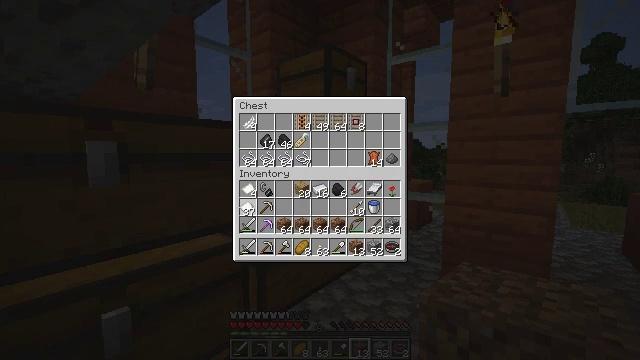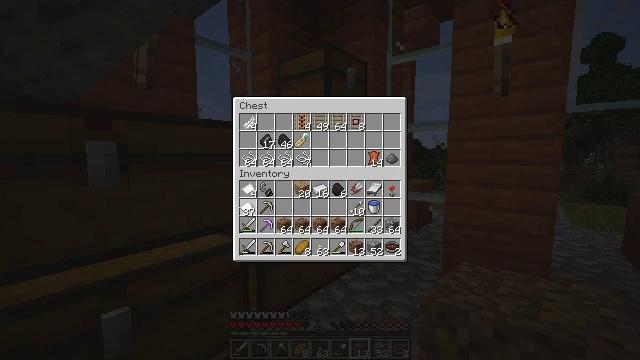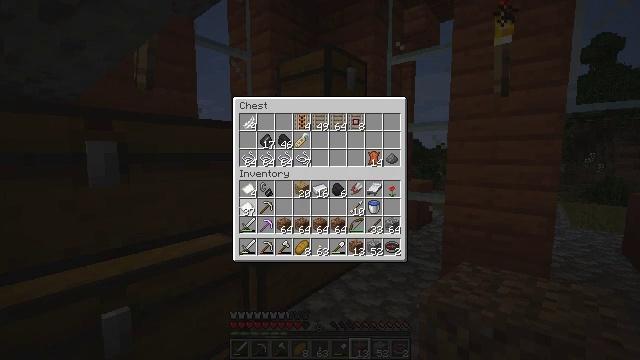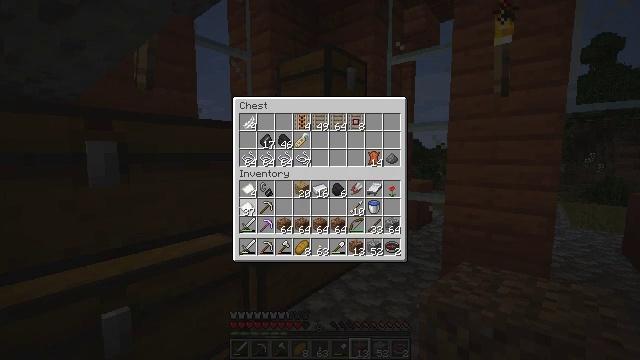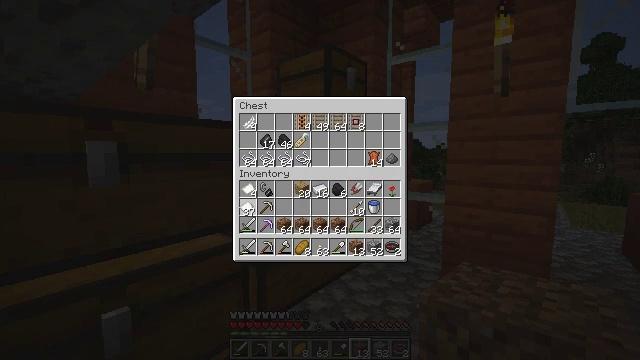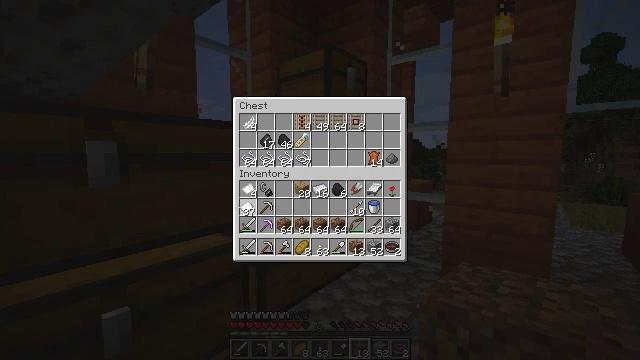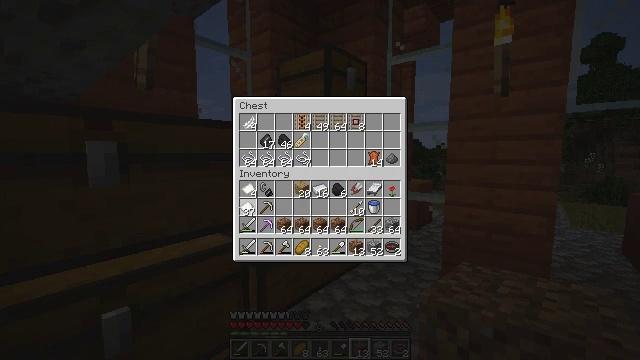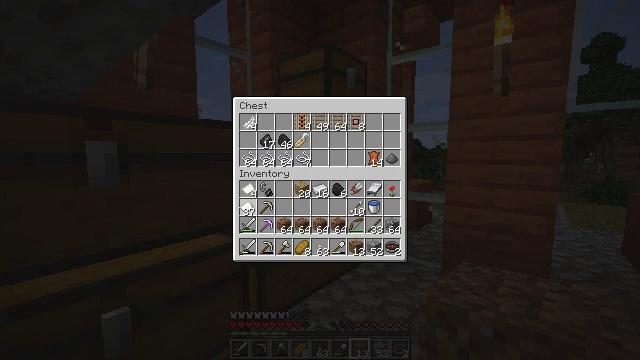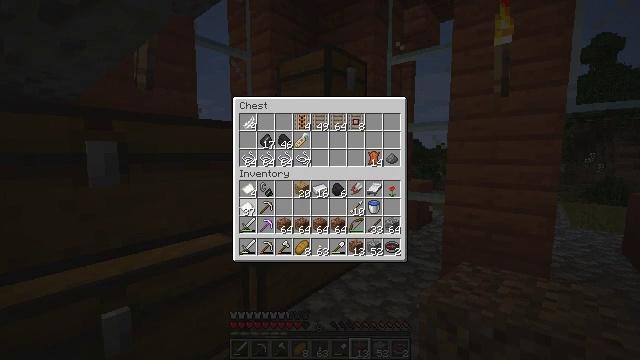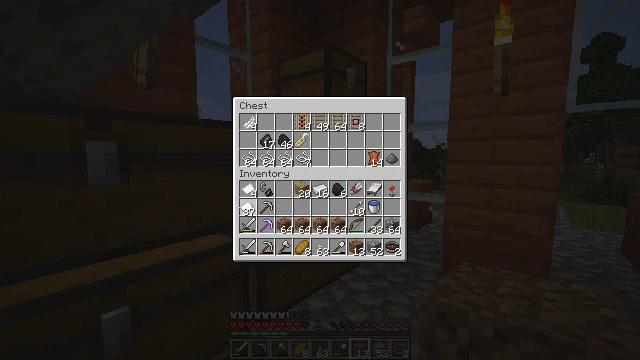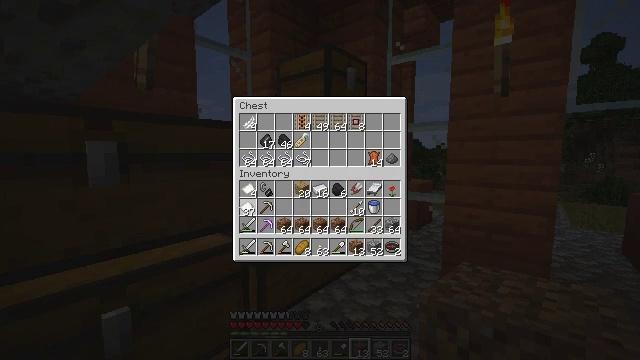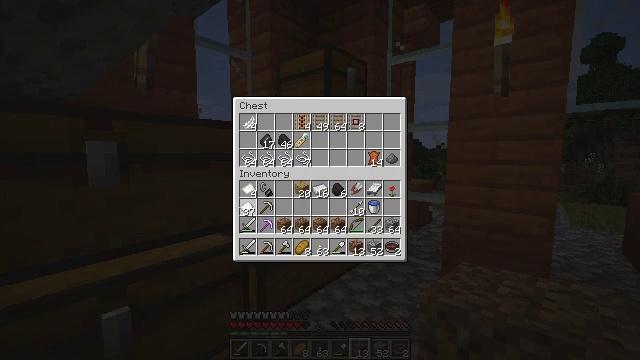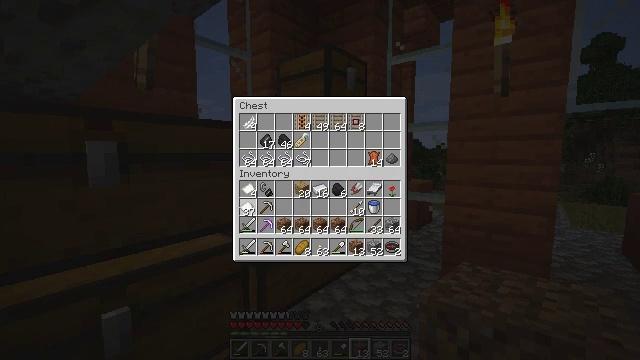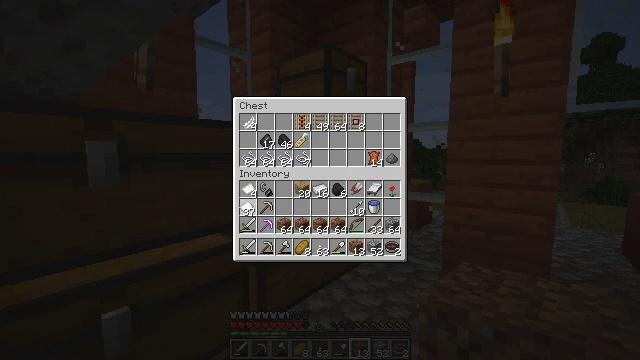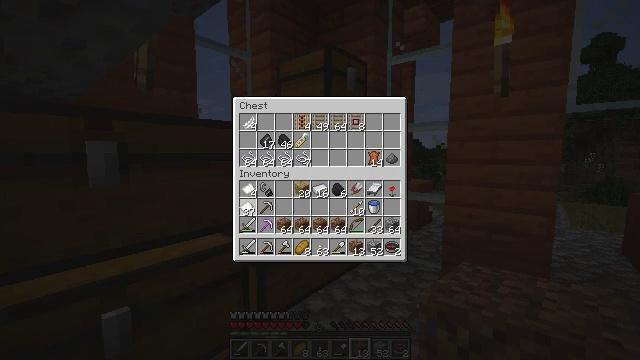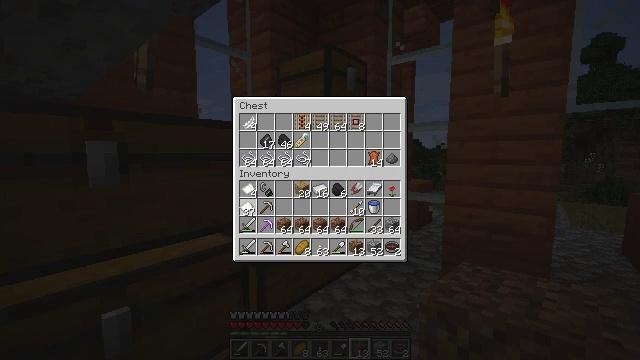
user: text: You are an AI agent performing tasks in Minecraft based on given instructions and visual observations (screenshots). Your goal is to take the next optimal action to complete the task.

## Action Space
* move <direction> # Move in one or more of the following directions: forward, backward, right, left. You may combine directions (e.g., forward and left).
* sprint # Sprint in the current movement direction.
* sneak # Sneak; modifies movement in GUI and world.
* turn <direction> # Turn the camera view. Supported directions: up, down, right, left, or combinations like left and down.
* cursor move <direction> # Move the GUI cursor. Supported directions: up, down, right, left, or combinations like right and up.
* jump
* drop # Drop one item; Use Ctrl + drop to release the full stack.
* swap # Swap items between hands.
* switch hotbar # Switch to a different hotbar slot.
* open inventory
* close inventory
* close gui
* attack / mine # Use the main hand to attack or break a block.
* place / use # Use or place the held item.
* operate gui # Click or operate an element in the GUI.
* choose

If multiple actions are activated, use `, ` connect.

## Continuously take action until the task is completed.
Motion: motion action
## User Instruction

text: Use a compass and some paper to craft a map.
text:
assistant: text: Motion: no_op
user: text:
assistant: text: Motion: no_op
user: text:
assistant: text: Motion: no_op
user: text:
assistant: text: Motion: no_op
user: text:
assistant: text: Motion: no_op
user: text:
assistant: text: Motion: no_op
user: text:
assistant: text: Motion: no_op
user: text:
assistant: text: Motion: no_op
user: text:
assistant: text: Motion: no_op
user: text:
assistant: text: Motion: no_op
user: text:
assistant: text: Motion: no_op
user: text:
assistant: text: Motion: no_op
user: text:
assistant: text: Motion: no_op
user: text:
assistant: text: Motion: no_op
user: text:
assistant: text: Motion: no_op
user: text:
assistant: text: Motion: no_op
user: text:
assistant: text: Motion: no_op
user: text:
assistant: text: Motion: no_op
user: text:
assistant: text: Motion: no_op
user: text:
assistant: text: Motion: no_op
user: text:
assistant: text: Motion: no_op
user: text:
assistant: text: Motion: no_op
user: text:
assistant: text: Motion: no_op
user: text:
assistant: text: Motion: no_op
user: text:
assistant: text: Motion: no_op
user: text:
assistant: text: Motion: no_op
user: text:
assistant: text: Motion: no_op
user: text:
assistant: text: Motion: no_op
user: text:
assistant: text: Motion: no_op
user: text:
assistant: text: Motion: turn up